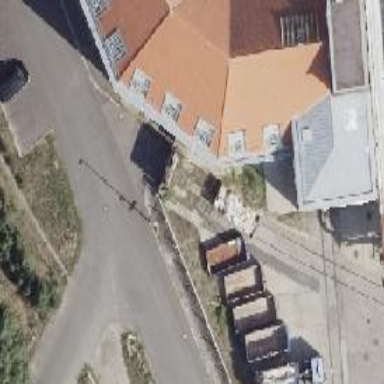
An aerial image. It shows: Historic industrial railway with single track. The railway is electrified with contact line and used for spur service.